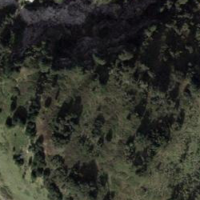
EUNIS habitat code: 31
Species observed at this site:
Arnica montana